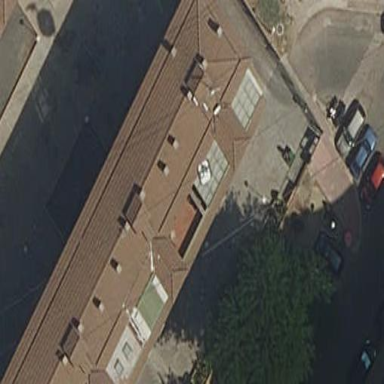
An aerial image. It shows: Part of building.